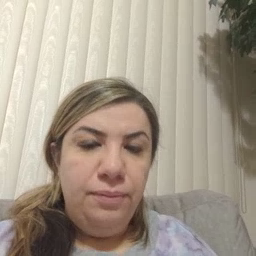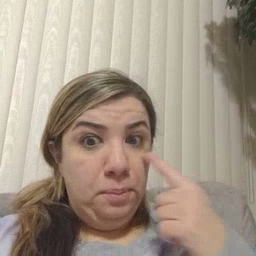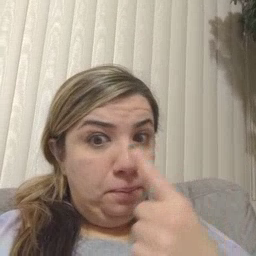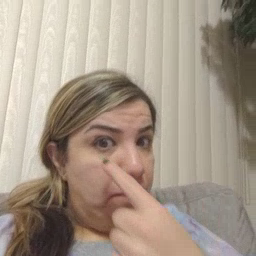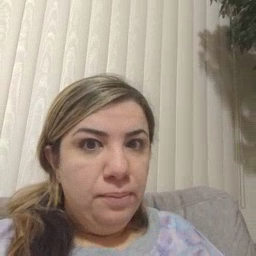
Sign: eye